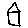
Label: house